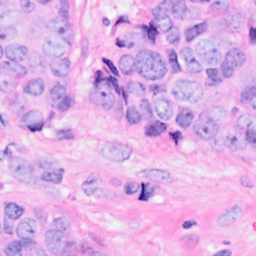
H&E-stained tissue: Breast